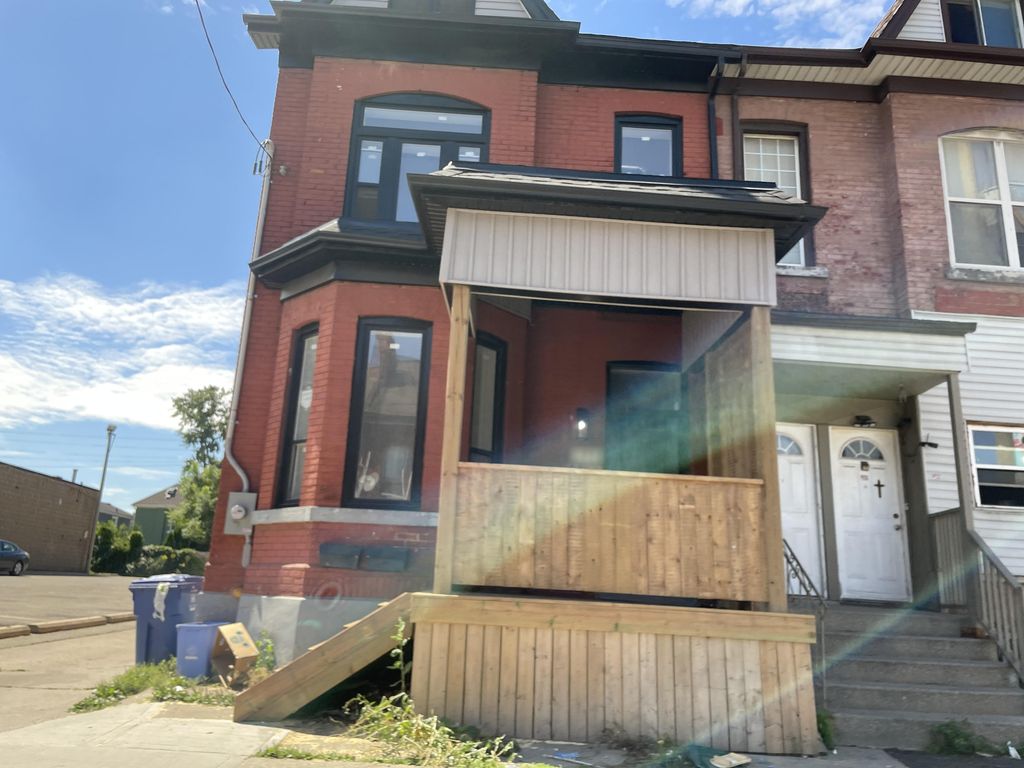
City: hamilton